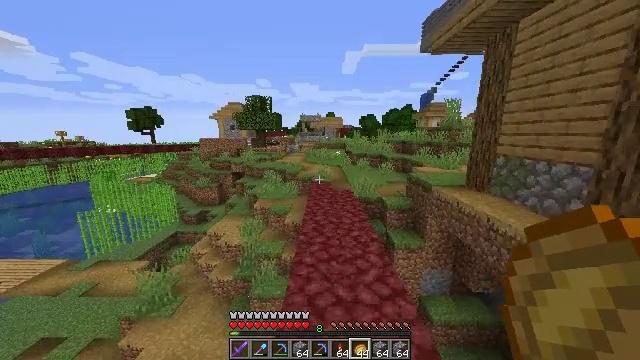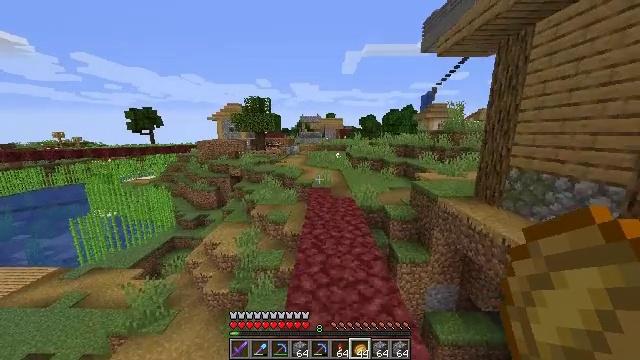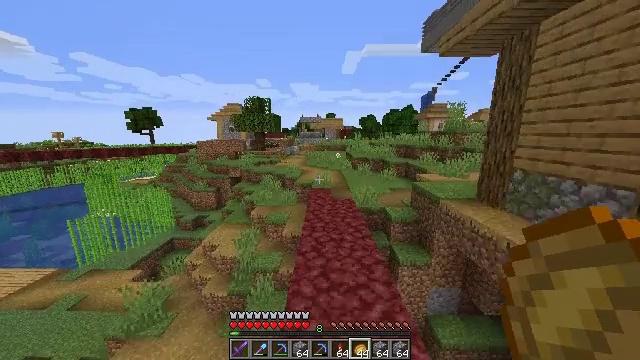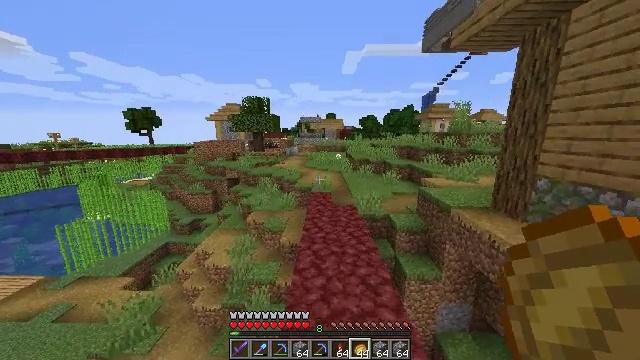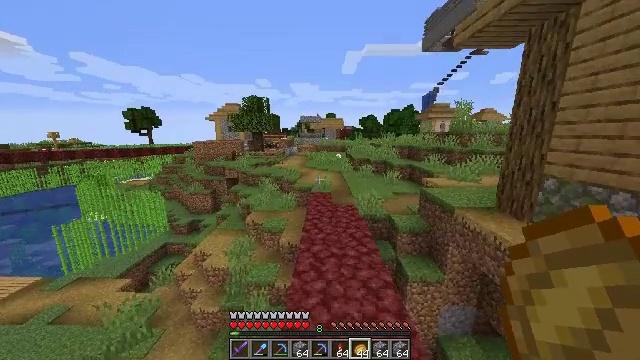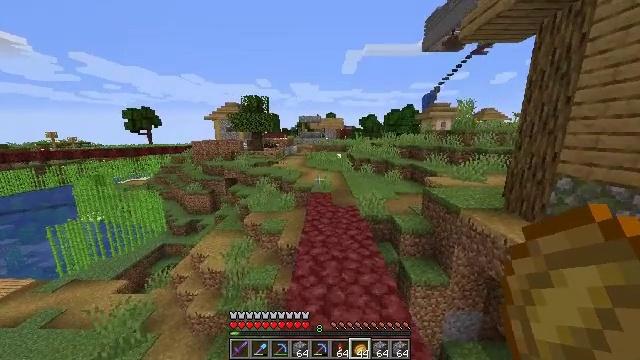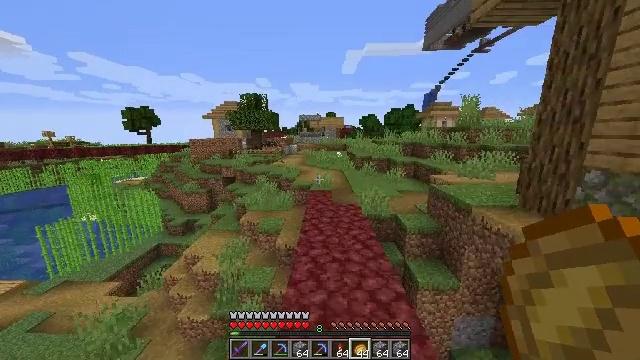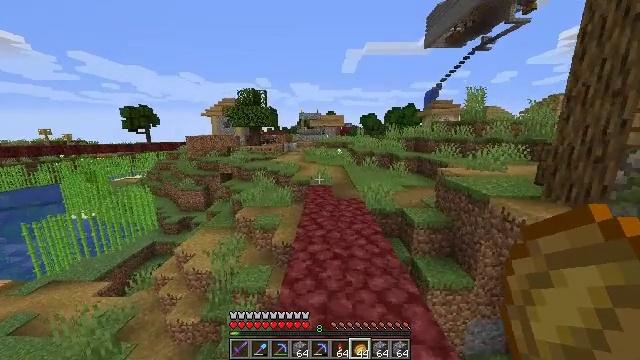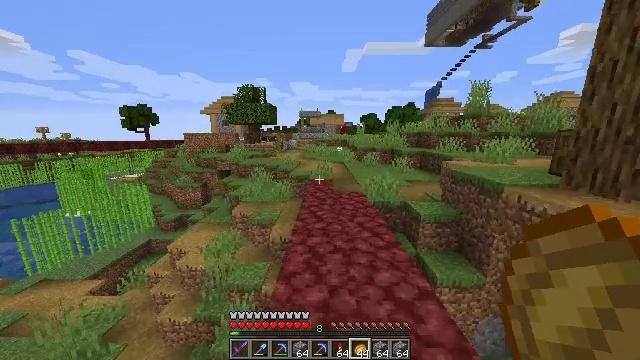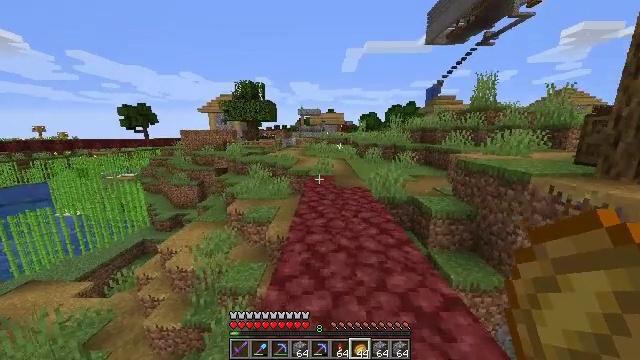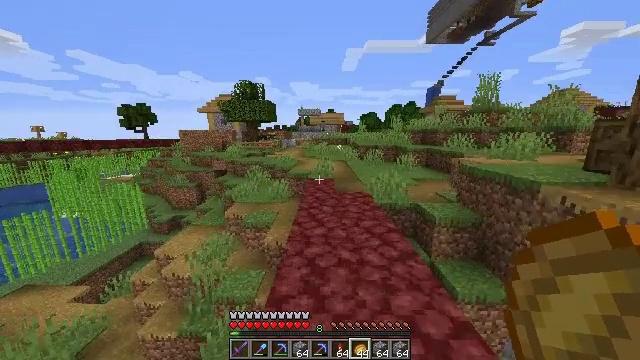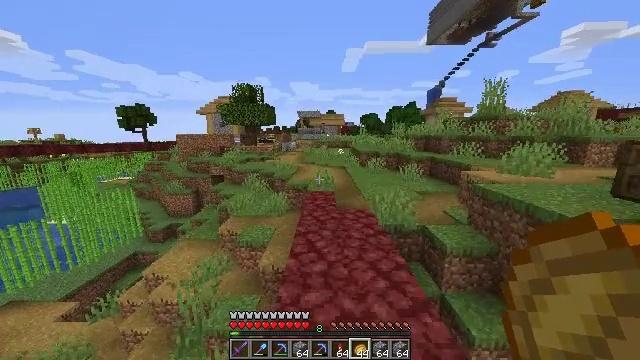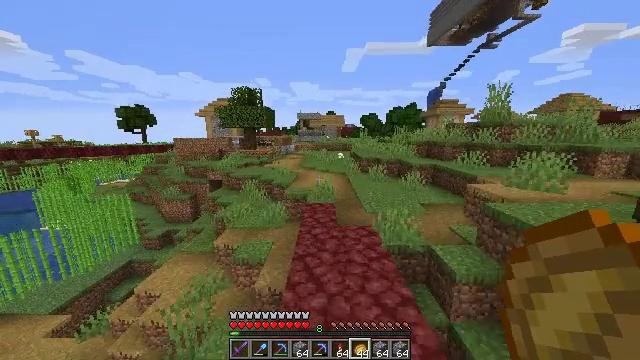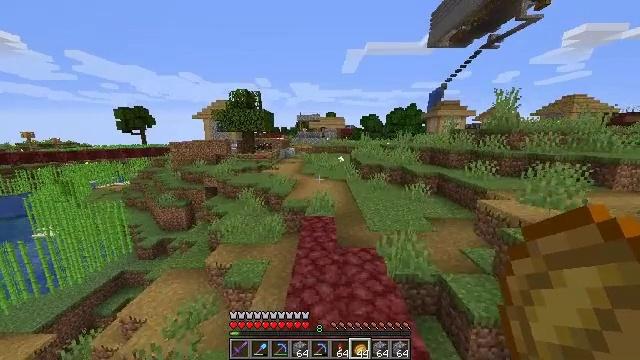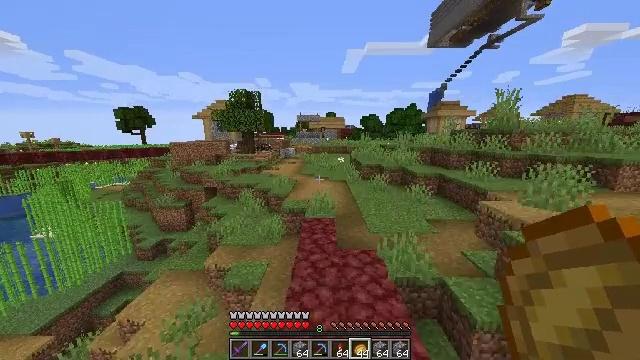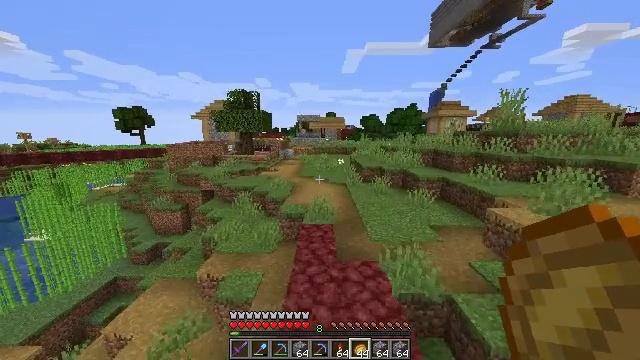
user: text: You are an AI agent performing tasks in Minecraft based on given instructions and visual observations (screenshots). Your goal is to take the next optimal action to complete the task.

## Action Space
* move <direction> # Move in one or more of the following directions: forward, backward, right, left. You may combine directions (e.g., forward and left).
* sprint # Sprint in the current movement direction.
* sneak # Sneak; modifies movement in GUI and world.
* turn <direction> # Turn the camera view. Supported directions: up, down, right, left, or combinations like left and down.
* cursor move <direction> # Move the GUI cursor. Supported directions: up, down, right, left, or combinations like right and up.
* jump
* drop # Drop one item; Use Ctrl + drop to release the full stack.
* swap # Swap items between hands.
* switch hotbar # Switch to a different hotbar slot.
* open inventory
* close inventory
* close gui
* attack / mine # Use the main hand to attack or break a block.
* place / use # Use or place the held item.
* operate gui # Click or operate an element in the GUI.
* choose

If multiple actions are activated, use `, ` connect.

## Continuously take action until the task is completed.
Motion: motion action
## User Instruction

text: Use a pickaxe to gather the ender chest.
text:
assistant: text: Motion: move forward, jump
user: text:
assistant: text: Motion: move forward, jump
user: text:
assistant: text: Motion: move forward, jump
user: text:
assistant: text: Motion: move forward, jump
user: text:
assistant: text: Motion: move forward, jump
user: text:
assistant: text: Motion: move forward, jump
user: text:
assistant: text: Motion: move forward, jump
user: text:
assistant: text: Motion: move forward, jump
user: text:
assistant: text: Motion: move forward, jump
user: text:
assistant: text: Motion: move forward, jump
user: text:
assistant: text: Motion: move forward, jump
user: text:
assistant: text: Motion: move forward, jump
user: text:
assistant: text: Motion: move forward and move right, jump
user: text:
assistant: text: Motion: move forward and move right, jump
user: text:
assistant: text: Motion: move forward and move right, jump
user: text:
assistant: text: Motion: move forward, jump
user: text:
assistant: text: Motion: move forward, jump
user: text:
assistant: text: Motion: move forward, jump
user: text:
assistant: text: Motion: move forward, jump
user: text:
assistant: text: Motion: move forward, jump
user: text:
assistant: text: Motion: move forward, jump
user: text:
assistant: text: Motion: move forward, jump
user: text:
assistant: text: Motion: move forward, jump
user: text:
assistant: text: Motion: move forward, jump
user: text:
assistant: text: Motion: move forward, jump
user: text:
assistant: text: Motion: move forward, jump
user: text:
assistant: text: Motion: move forward, jump
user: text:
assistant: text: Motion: move forward, jump
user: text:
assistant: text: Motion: move forward, jump
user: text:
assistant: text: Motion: move forward, jump